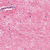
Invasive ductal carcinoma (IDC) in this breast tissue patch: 0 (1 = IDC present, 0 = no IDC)